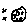
Label: moon